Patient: sex M, age 61
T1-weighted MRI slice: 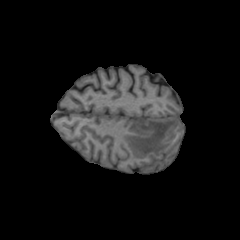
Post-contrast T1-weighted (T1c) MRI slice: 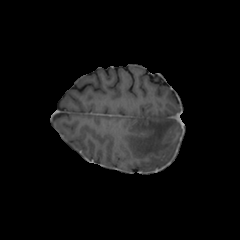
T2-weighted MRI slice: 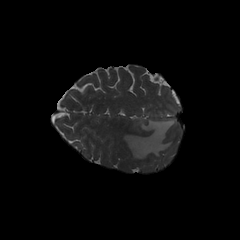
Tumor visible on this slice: yes
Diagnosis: Glioblastoma, IDH-wildtype
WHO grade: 4